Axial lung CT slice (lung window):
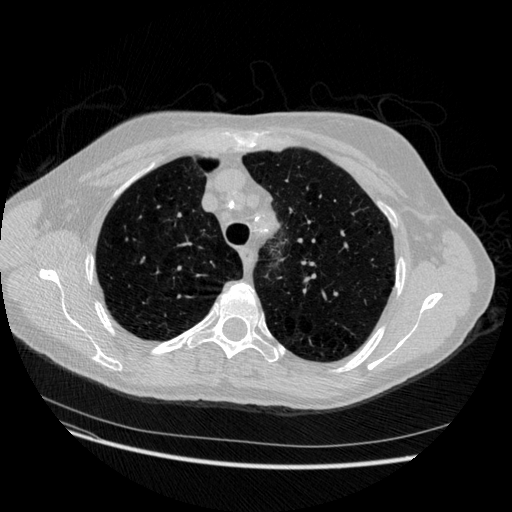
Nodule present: no